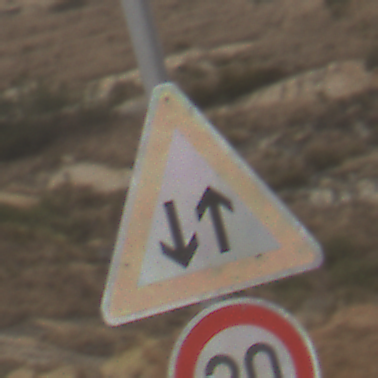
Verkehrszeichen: Gegenverkehr
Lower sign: Geschwindigkeit30
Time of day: MorningAfternoon
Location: Outdoor (Nature)
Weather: Overcast
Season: NotSpecified
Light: Natural